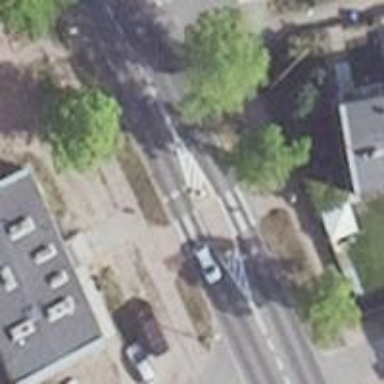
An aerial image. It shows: Marked road crossing with pedestrian island.